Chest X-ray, PA view. Patient: 55 years old, sex F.
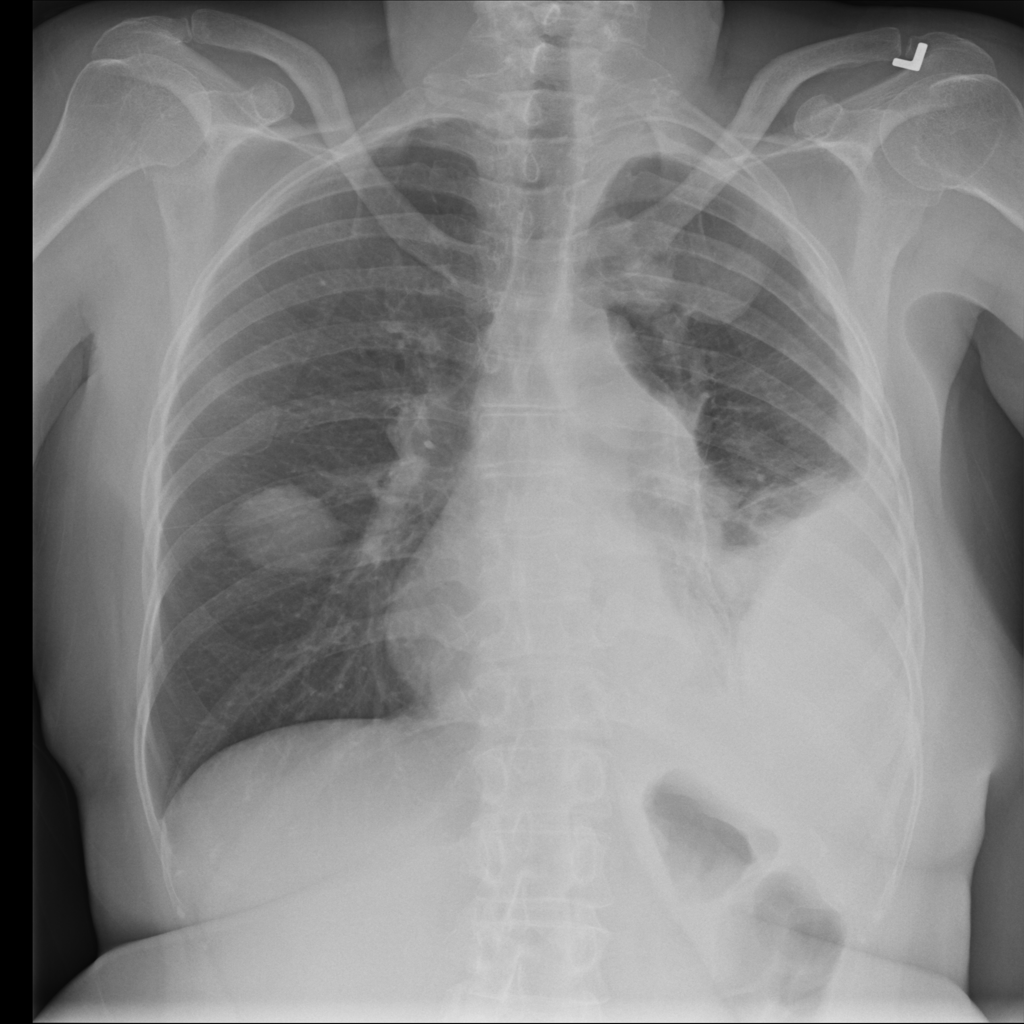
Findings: Effusion, Mass